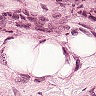
Metastatic tissue present: yes